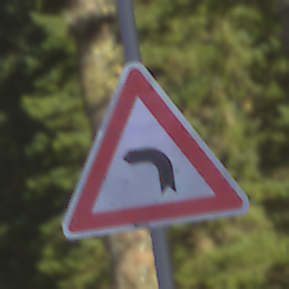
Verkehrszeichen: KurveLinks
Umgebung: Outdoor, Nature
Tageszeit: MorningAfternoon
Wetter: Clear
Licht: Natural
Jahreszeit: Winter
Kontrast: HighContrast